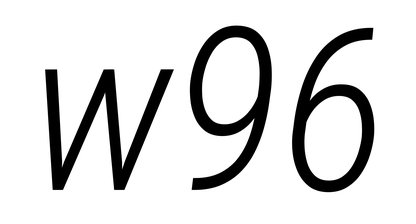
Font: Roboto-Italic_Condensed_Light_Italic